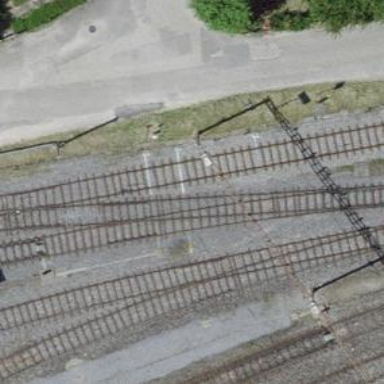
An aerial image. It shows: Railway yard with electrified tracks and single track.